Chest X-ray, AP view. Patient: 19 years old, sex F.
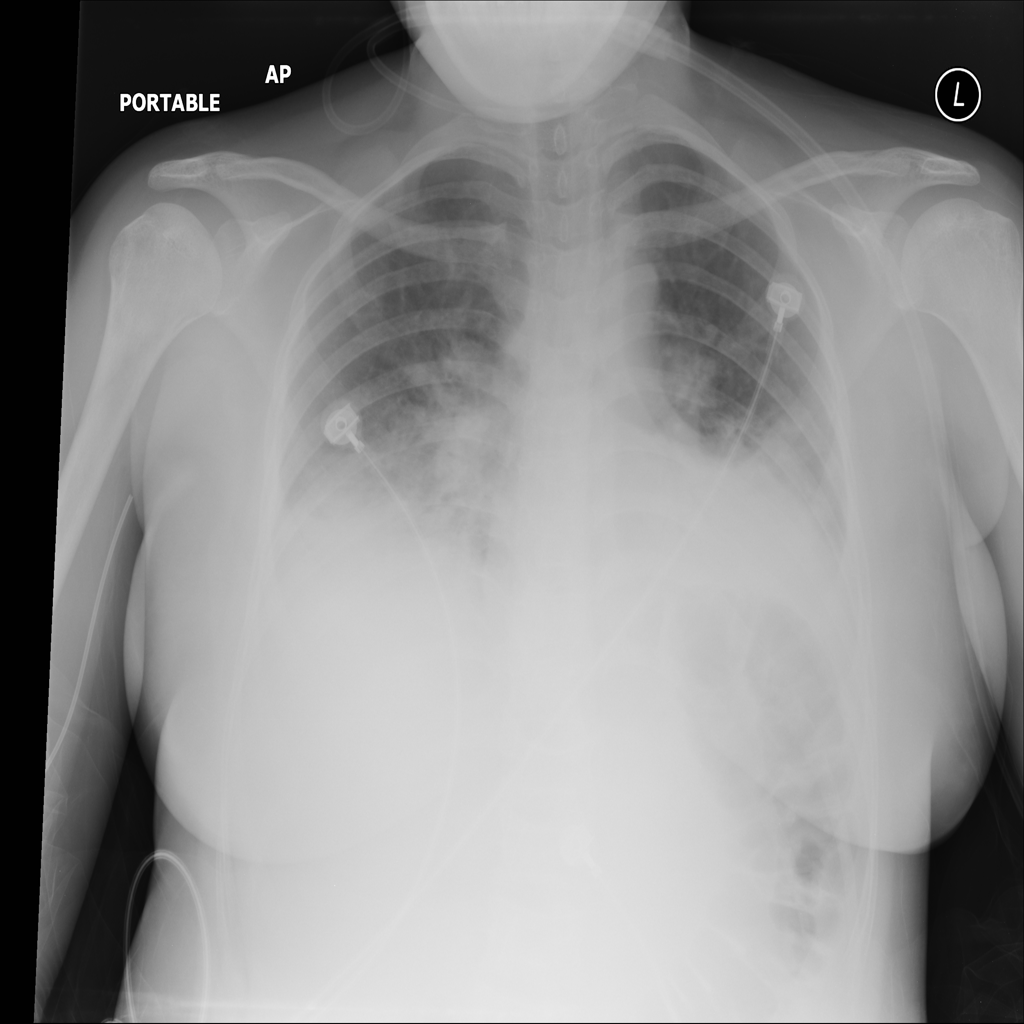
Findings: Consolidation